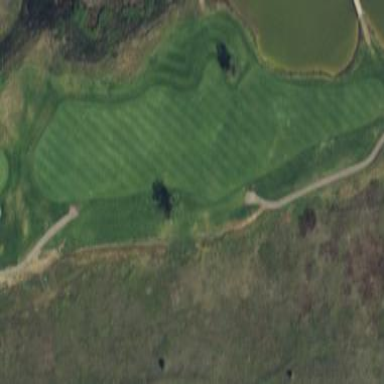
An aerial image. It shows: Area with grass used as rough in golf course.